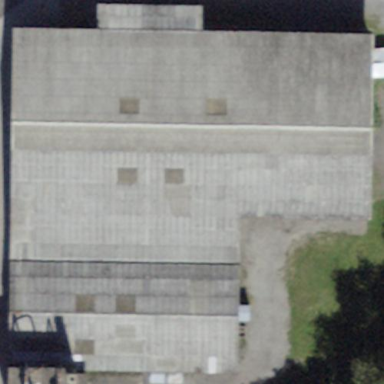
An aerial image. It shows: Industrial building.